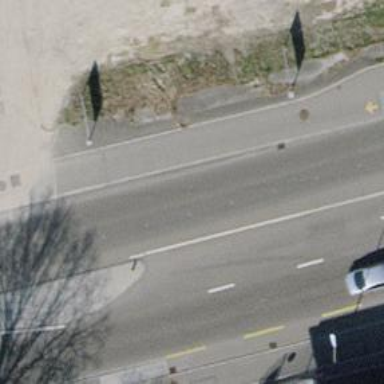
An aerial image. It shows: Primary road with asphalt surface. There is separate sidewalk.